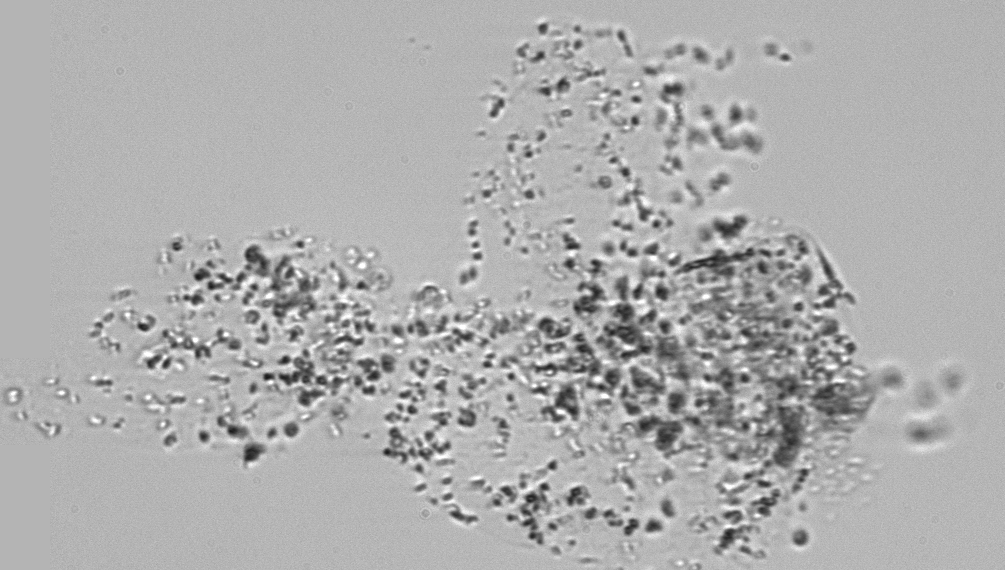
Label: Phaeocystis